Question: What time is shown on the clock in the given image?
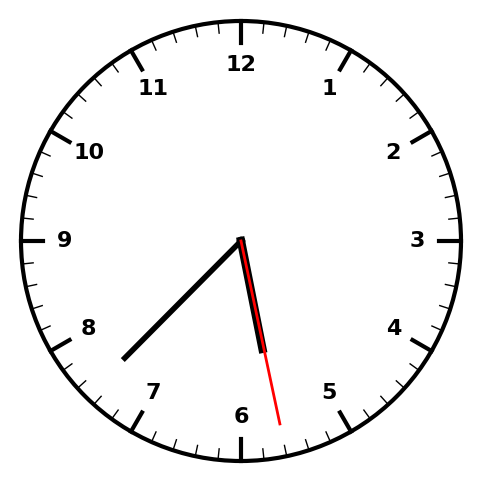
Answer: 05:37:28